Interaction volume radius: 10 \u00c5
Interaction volume height: 20 \u00c5
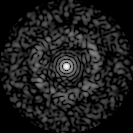
Disorder parameter: 0.8423